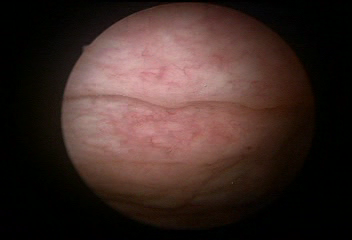
Modality: WLC
Class: Normal mucosa
Bladder cancer association: No